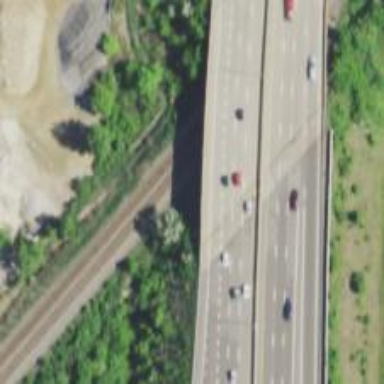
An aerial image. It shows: Motorway junction.